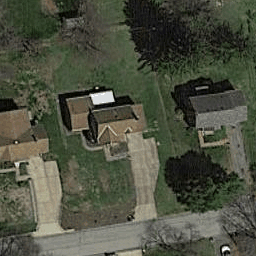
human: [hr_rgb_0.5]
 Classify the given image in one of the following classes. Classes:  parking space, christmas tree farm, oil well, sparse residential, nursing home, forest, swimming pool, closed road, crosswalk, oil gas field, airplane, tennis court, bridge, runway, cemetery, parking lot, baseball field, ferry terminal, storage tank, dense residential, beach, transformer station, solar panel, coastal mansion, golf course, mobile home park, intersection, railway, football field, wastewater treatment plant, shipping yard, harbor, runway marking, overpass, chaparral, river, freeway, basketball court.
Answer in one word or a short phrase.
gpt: sparse residential